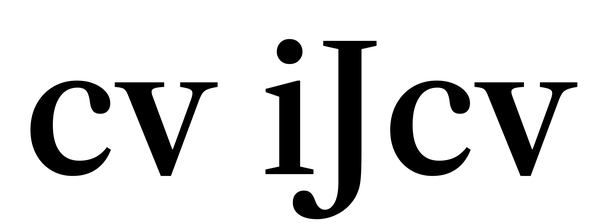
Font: LibreCaslonText_Medium